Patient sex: M
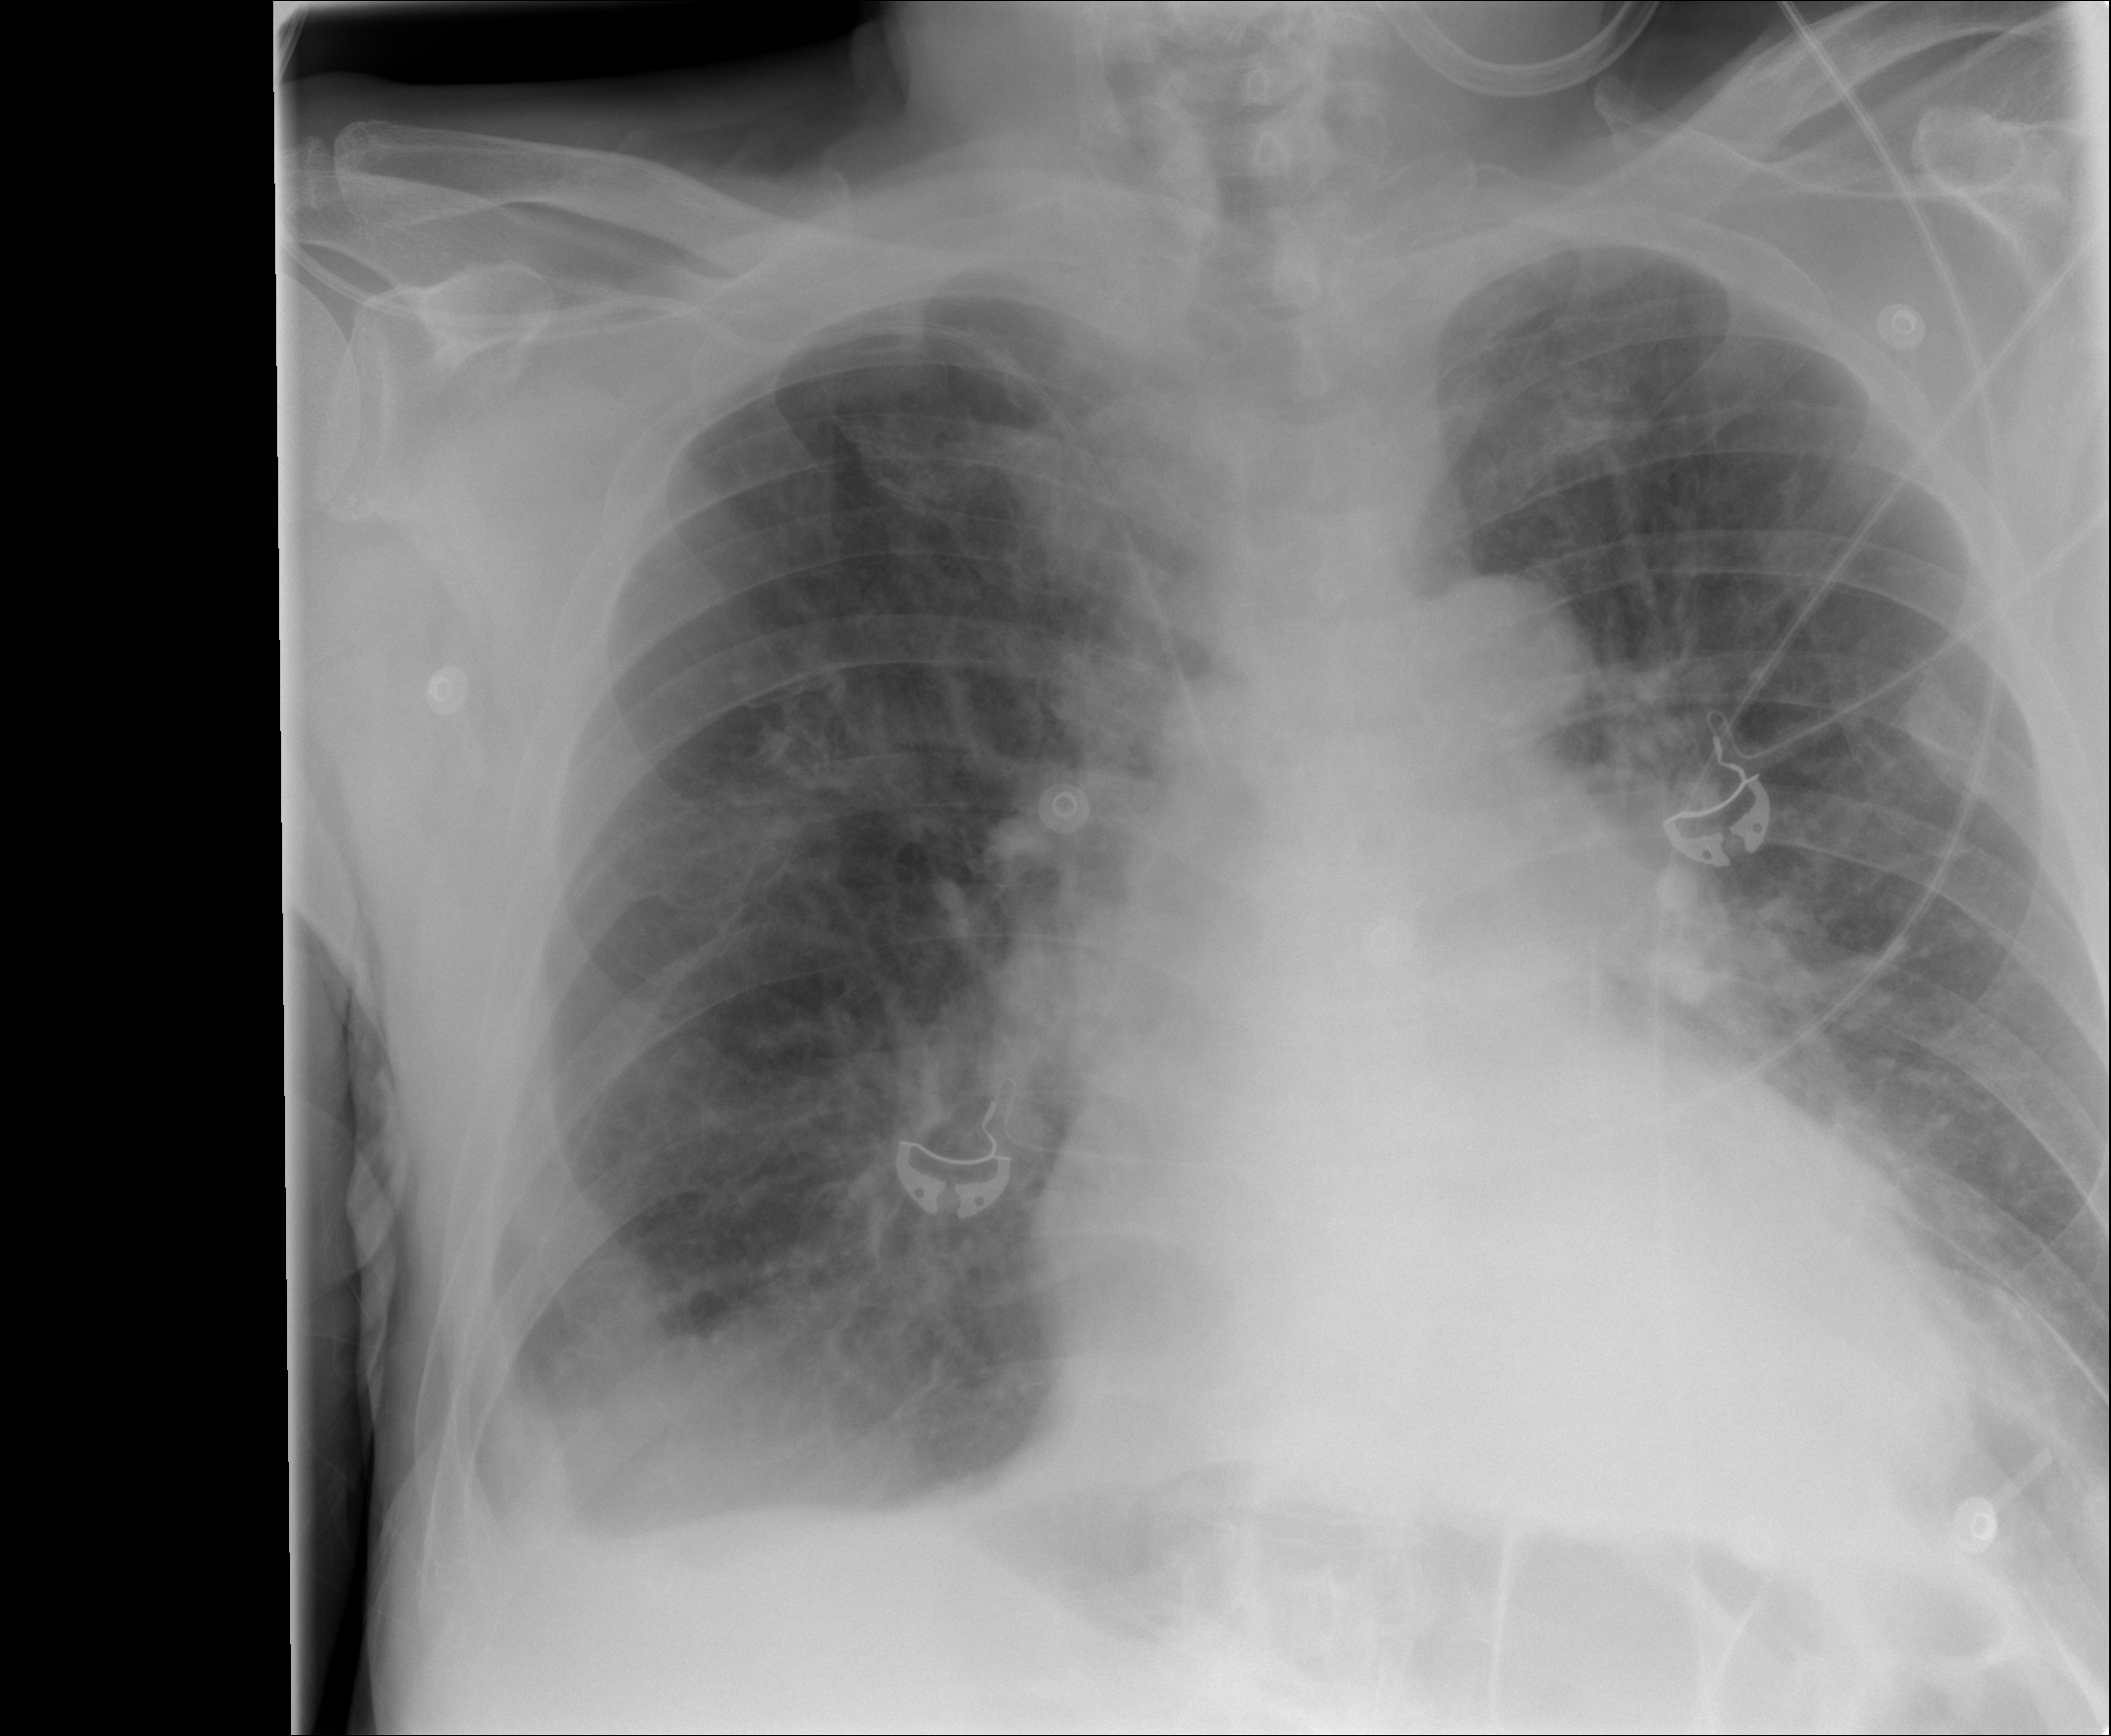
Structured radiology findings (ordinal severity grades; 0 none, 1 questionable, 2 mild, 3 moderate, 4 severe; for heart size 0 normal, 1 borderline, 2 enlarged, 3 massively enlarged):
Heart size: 2
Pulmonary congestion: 2
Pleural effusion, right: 2
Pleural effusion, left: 1
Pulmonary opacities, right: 2
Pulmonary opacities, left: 2
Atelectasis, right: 2
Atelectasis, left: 2